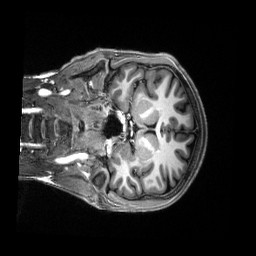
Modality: T1w
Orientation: coronal
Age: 23
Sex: female
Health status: healthy
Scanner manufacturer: siemens
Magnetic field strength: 3 T
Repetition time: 2.5 s
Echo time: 0.00222 s